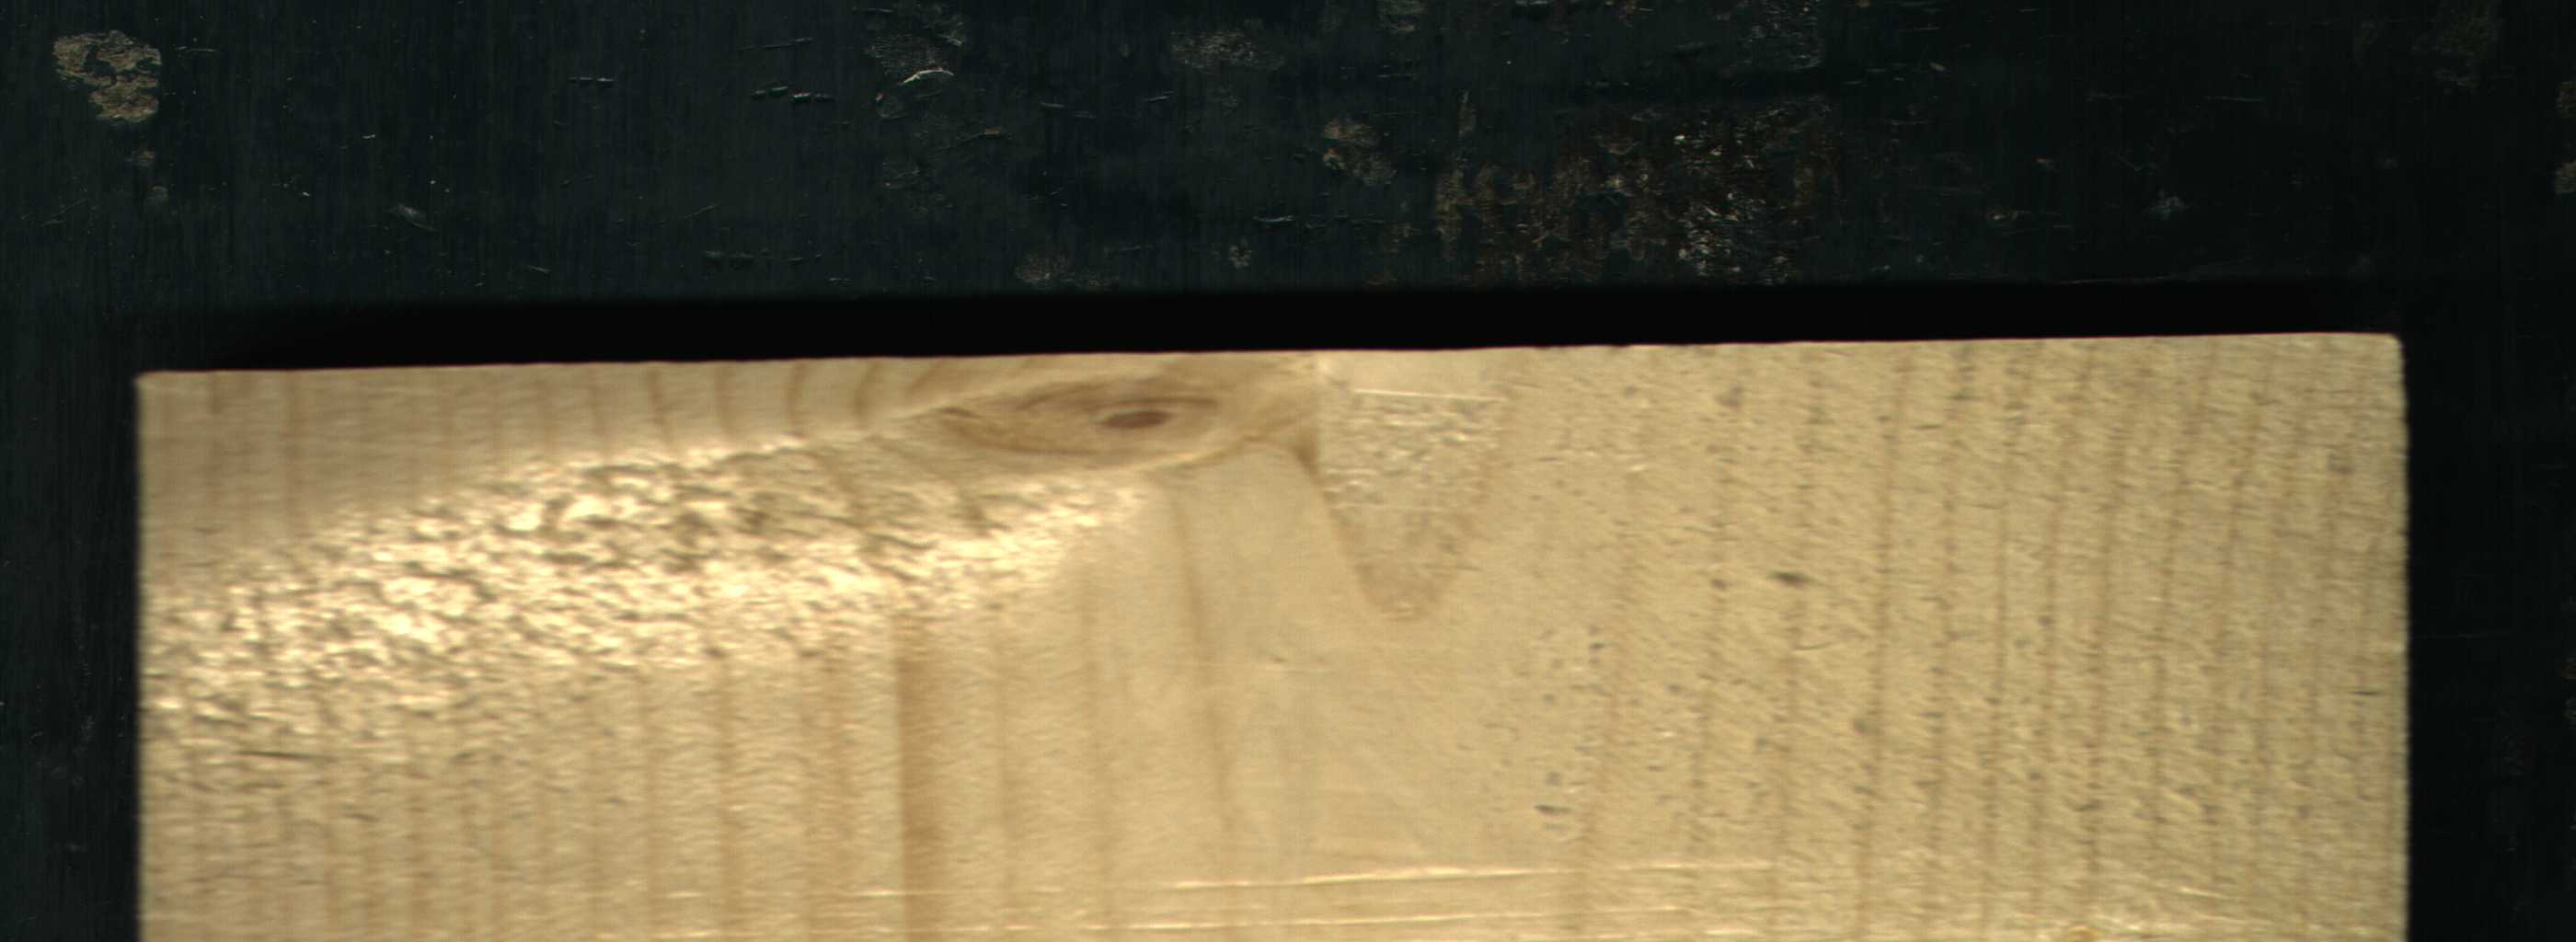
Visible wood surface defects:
Live_Knot